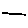
Label: line